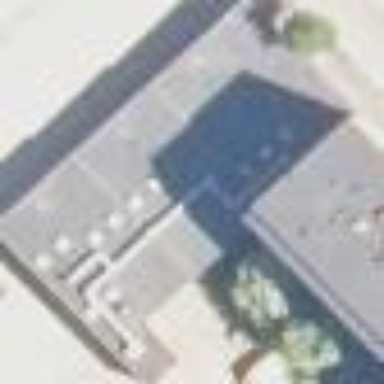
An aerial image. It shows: Public building.